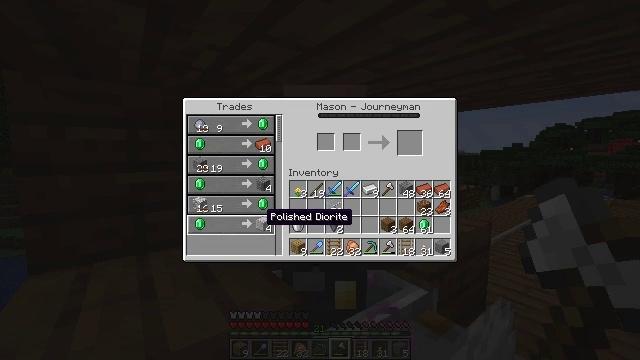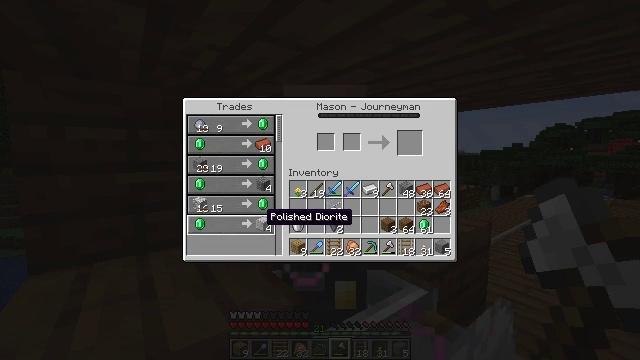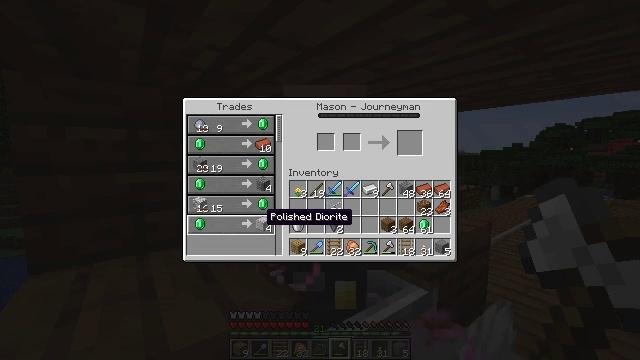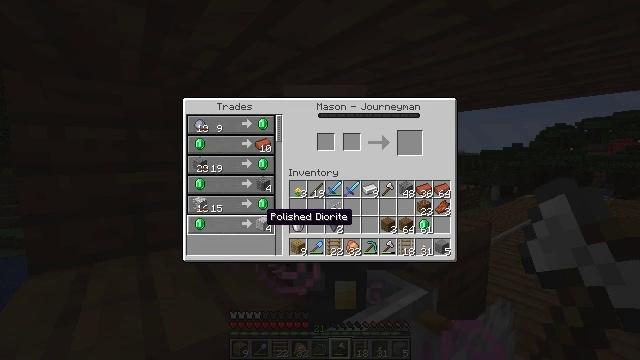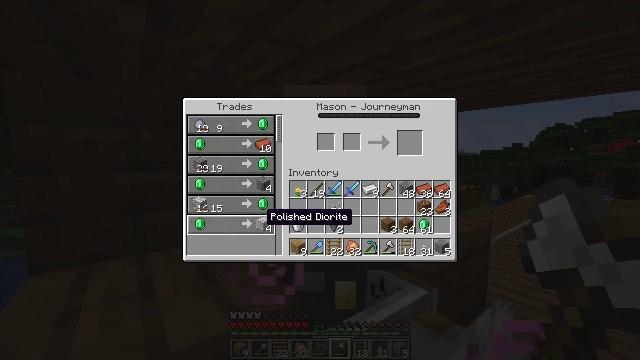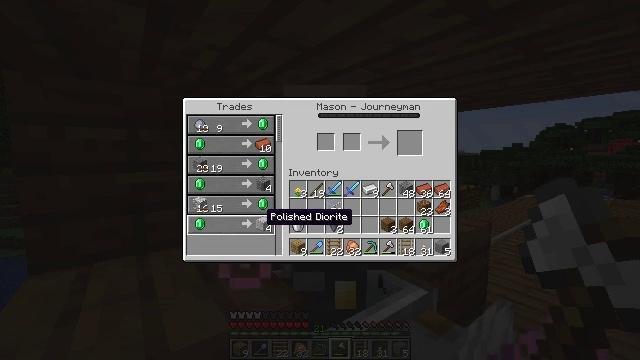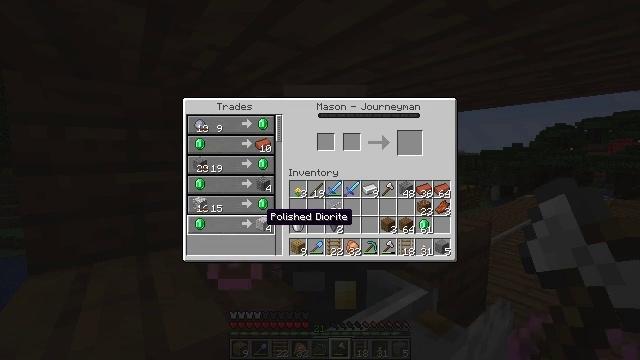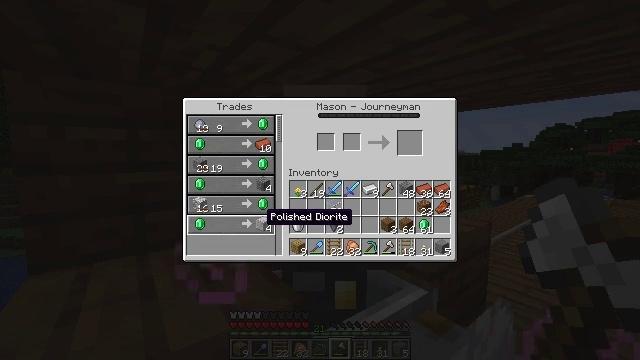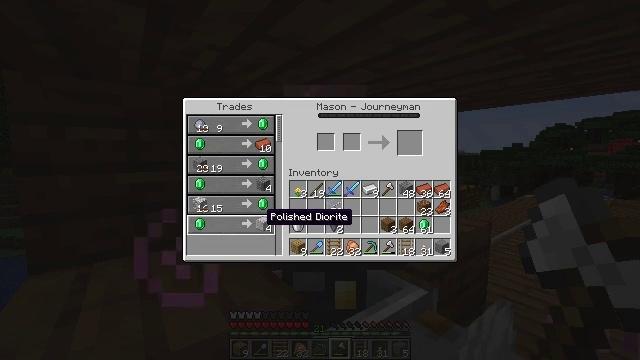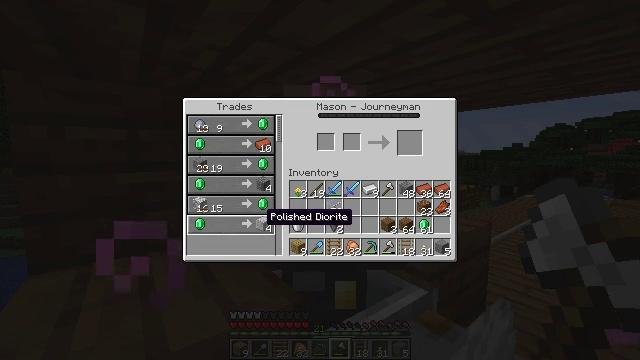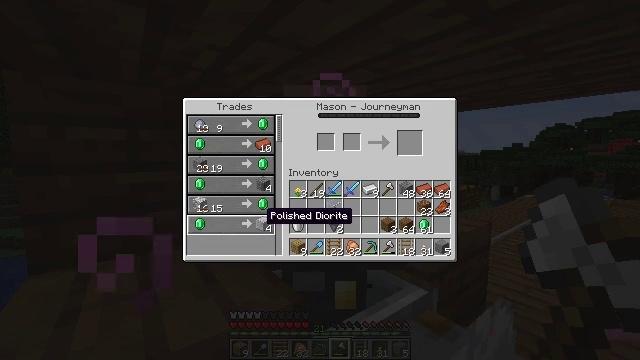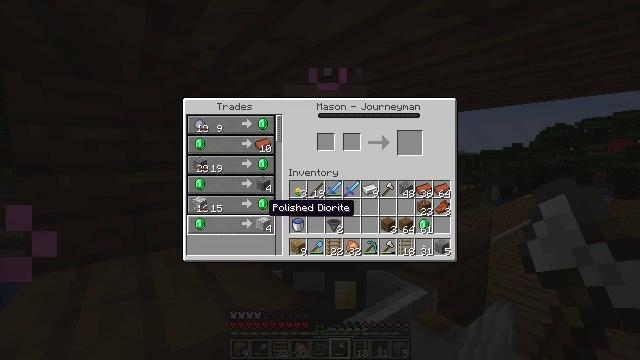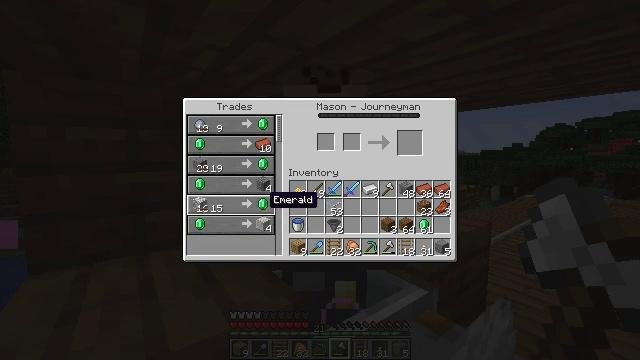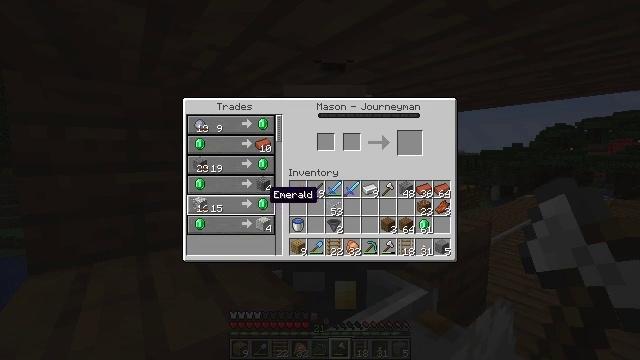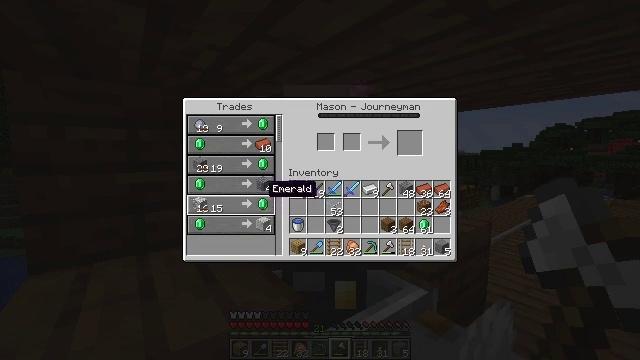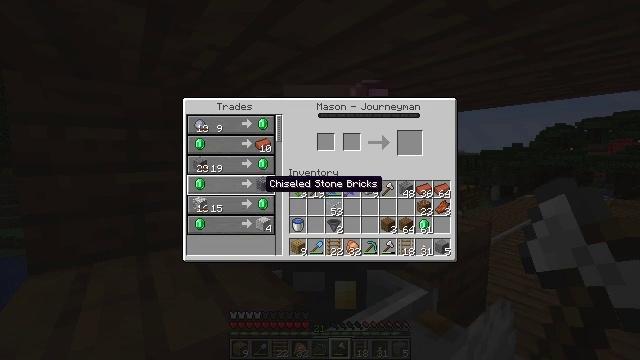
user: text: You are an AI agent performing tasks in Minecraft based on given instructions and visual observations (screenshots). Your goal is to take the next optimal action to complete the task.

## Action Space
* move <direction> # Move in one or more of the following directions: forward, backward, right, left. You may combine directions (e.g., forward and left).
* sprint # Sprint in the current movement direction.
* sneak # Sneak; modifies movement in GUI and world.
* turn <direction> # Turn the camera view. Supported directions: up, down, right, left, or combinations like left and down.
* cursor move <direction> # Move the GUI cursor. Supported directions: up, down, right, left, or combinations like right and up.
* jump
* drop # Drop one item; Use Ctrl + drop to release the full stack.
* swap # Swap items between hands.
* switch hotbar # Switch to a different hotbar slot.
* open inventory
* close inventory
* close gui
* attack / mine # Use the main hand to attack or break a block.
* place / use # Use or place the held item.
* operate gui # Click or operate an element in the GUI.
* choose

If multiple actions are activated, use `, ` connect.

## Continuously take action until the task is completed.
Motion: motion action
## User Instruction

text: Open the crafting table and craft polished diorite from diorite.
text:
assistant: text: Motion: no_op
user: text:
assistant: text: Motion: no_op
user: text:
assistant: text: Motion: no_op
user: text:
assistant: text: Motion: no_op
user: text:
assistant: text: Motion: no_op
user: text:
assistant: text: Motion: no_op
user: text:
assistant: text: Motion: no_op
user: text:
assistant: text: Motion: no_op
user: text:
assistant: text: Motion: no_op
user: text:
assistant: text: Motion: no_op
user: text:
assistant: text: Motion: cursor move up
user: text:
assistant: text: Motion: cursor move up
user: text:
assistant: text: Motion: no_op
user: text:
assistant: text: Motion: no_op
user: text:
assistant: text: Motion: no_op
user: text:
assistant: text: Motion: no_op
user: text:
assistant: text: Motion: no_op
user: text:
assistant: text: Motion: cursor move left
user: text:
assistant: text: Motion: cursor move left
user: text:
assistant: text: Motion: no_op
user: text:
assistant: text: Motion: no_op
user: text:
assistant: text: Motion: no_op
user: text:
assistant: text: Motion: cursor move right
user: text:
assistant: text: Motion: cursor move right
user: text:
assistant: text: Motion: no_op
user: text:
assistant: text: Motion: no_op
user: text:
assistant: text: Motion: no_op
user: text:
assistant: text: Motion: no_op
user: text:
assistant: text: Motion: cursor move left
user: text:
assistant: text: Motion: cursor move left